Question: <URL> asks about ordering a bar graph according to an unsummarized table. I have a slightly different situation. Here's part of my original data:
'''
experiment,pvs_id,src,hrc,mqs,mcs,dmqs,imcs
dna-wm,0,7,9,4.454545454545454,1.4545454545454546,1.4545454545454541,4.3939393939393945
dna-wm,1,7,4,2.909090909090909,1.8181818181818181,0.09090909090909083,3.9090909090909087
dna-wm,2,7,1,4.818181818181818,1.4545454545454546,1.8181818181818183,4.3939393939393945
dna-wm,3,7,8,3.4545454545454546,1.5454545454545454,0.4545454545454546,4.272727272727273
dna-wm,4,7,10,3.8181818181818183,1.9090909090909092,0.8181818181818183,3.7878787878787876
dna-wm,5,7,7,3.909090909090909,1.9090909090909092,0.9090909090909092,3.7878787878787876
dna-wm,6,7,0,4.909090909090909,1.3636363636363635,1.9090909090909092,4.515151515151516
dna-wm,7,7,3,3.909090909090909,1.7272727272727273,0.9090909090909092,4.030303030303029
dna-wm,8,7,11,3.6363636363636362,1.5454545454545454,0.6363636363636362,4.272727272727273
'''
I only need a few variables from this, namely 'mqs' and 'imcs', grouped by their 'pvs_id', so I create a new table:
'''
m = melt(t, id.var="pvs_id", measure.var=c("mqs","imcs"))
'''
I can plot this as a bar graph where one can see the correlation between and .
'''
ggplot(m, aes(x=pvs_id, y=value))
+ geom_bar(aes(fill=variable), position="dodge", stat="identity")
'''

However, I'd like the , from left to right, in decreasing order. The values should be ordered with those, of course.
How can I accomplish that? Generally, given any molten dataframe -- which seems useful for graphing in ggplot2 and today's the first time I've stumbled over it -- how do I specify the order for one variable?
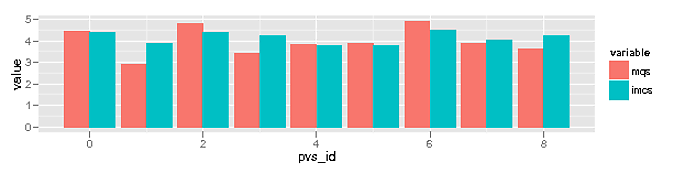
Answer: It's all in making
'pvs_id' a factor and supplying the appropriate levels to it:
'''
dat$pvs_id <- factor(dat$pvs_id, levels = dat[order(-dat$mqs), 2])
m = melt(dat, id.var="pvs_id", measure.var=c("mqs","imcs"))
ggplot(m, aes(x=pvs_id, y=value))+
geom_bar(aes(fill=variable), position="dodge", stat="identity")
'''
This produces the following plot:

Well since 'pvs_id' was numeric it is treated in an ordered fashion. Where as if you have a factor no order is assumed. So even though you have numeric labels 'pvs_id' is actually a factor (nominal). And as far as 'dat[order(-dat$mqs), 2]' is concerned the order function with a negative sign orders the data frame from largest to smallest along the variable 'mqs'. But you're interested in that order for the 'pvs_id' variable so you index that column which is the second column. If you tear that apart you'll see it gives you:
'''
> dat[order(-dat$mqs), 2]
[1] 6 2 0 5 7 4 8 3 1
'''
Now you supply that to the 'levels' argument of 'factor' and this orders the factor as you want it.